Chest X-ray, AP view. Patient: 52 years old, sex F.
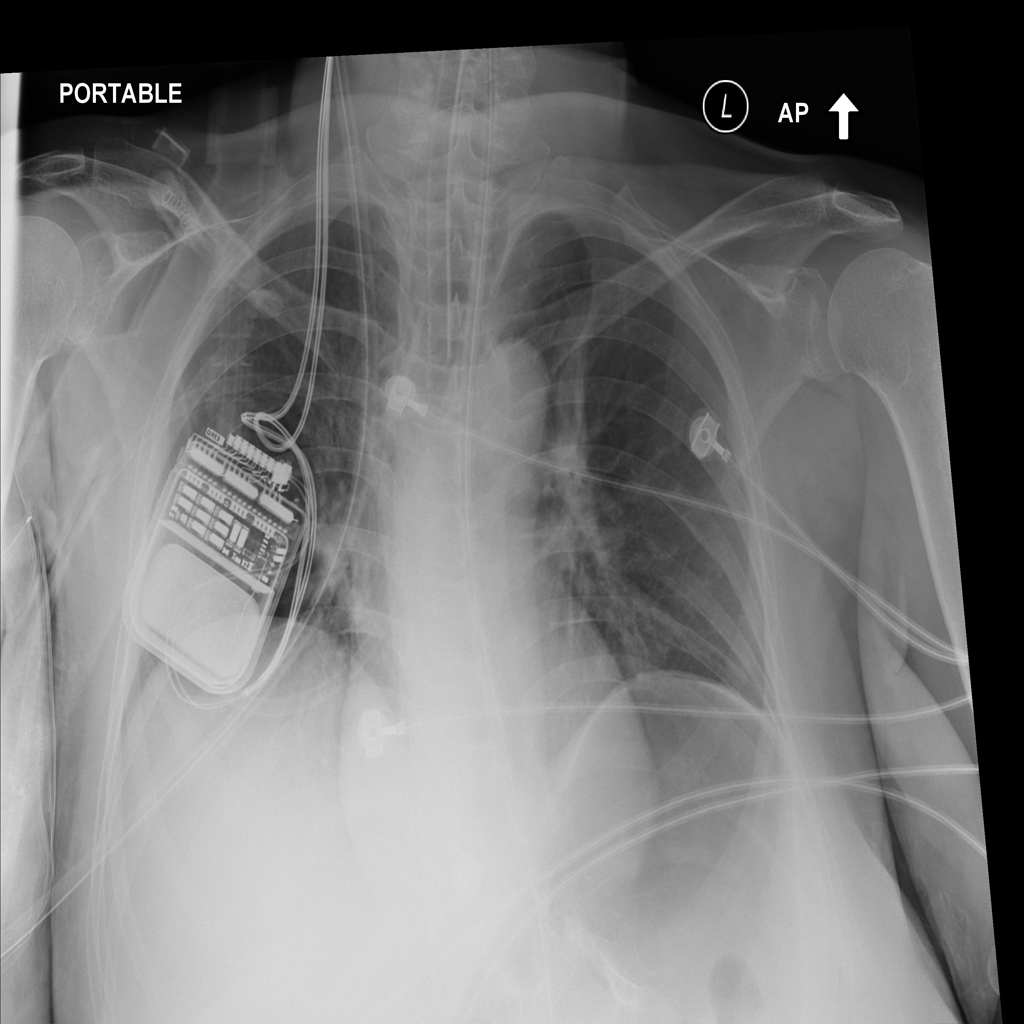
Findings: No Finding